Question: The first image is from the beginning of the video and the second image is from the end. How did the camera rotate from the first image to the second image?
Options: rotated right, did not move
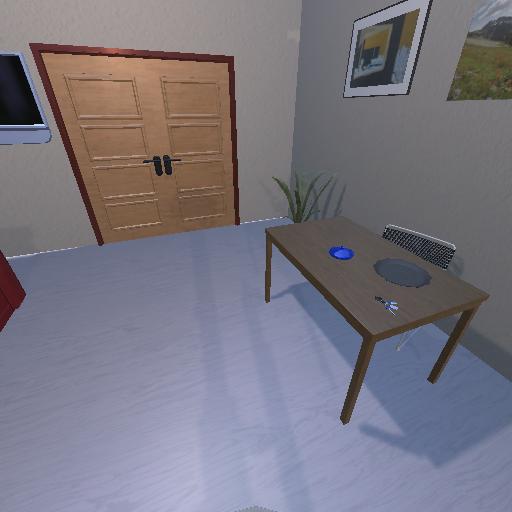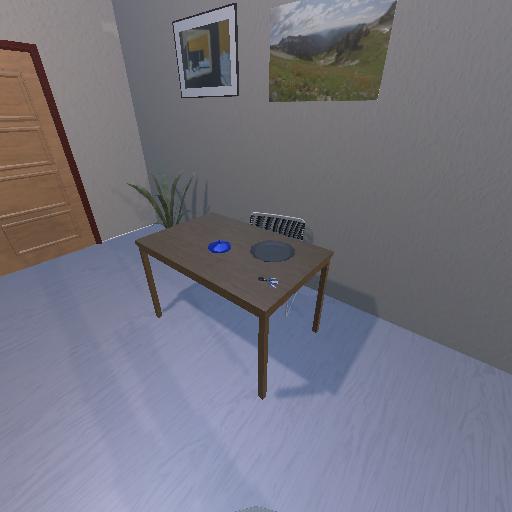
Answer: rotated right